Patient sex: M
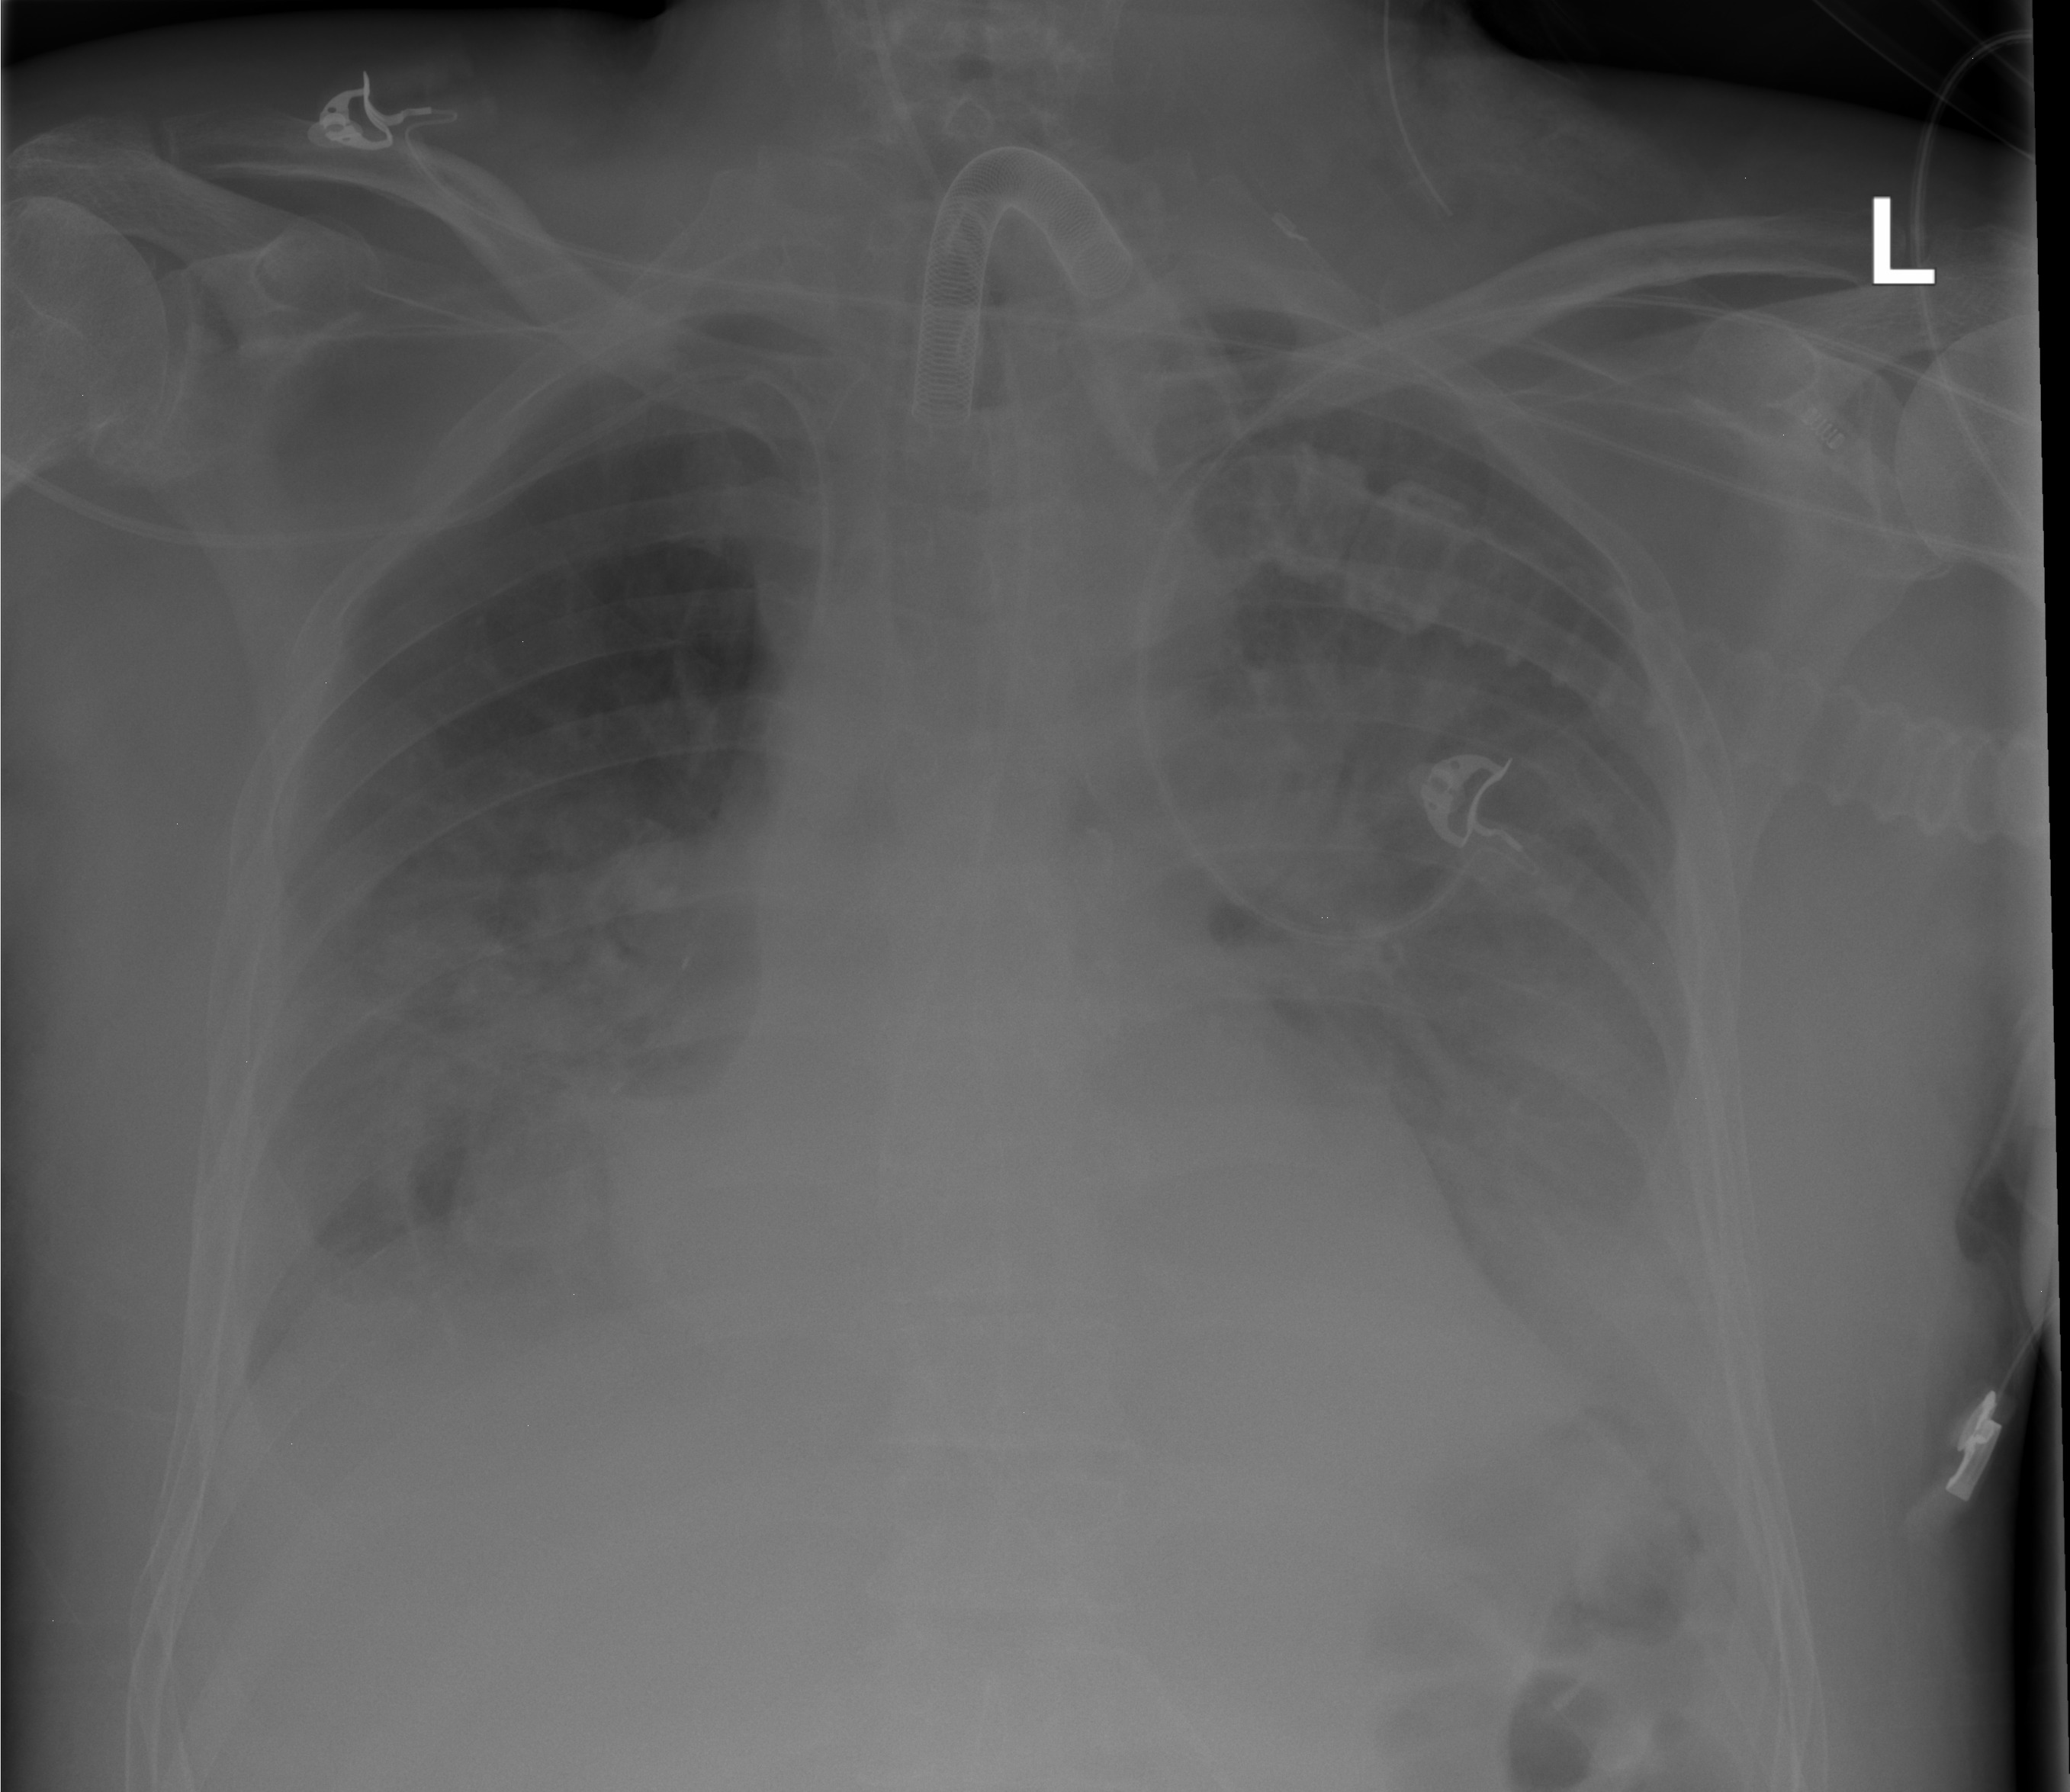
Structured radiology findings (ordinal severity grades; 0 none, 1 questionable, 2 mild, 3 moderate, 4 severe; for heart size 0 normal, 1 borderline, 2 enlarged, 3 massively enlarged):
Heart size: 0
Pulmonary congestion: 0
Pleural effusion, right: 2
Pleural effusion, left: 2
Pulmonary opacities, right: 2
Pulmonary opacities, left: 2
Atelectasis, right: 0
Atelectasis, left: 0